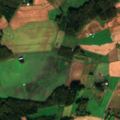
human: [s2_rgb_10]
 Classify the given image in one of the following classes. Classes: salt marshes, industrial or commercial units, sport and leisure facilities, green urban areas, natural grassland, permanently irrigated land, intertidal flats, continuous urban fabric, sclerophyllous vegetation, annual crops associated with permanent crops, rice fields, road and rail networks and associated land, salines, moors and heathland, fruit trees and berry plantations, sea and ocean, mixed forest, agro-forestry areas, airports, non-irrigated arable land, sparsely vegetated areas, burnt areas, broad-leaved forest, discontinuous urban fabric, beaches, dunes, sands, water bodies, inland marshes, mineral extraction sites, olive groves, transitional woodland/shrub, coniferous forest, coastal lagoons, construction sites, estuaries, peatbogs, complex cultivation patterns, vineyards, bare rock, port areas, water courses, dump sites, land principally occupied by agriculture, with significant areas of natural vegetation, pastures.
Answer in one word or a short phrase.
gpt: non-irrigated arable land, coniferous forest